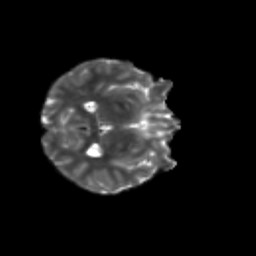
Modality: T2w
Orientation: axial
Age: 11
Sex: male
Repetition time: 9.4 s
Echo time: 0.089 s